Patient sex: M
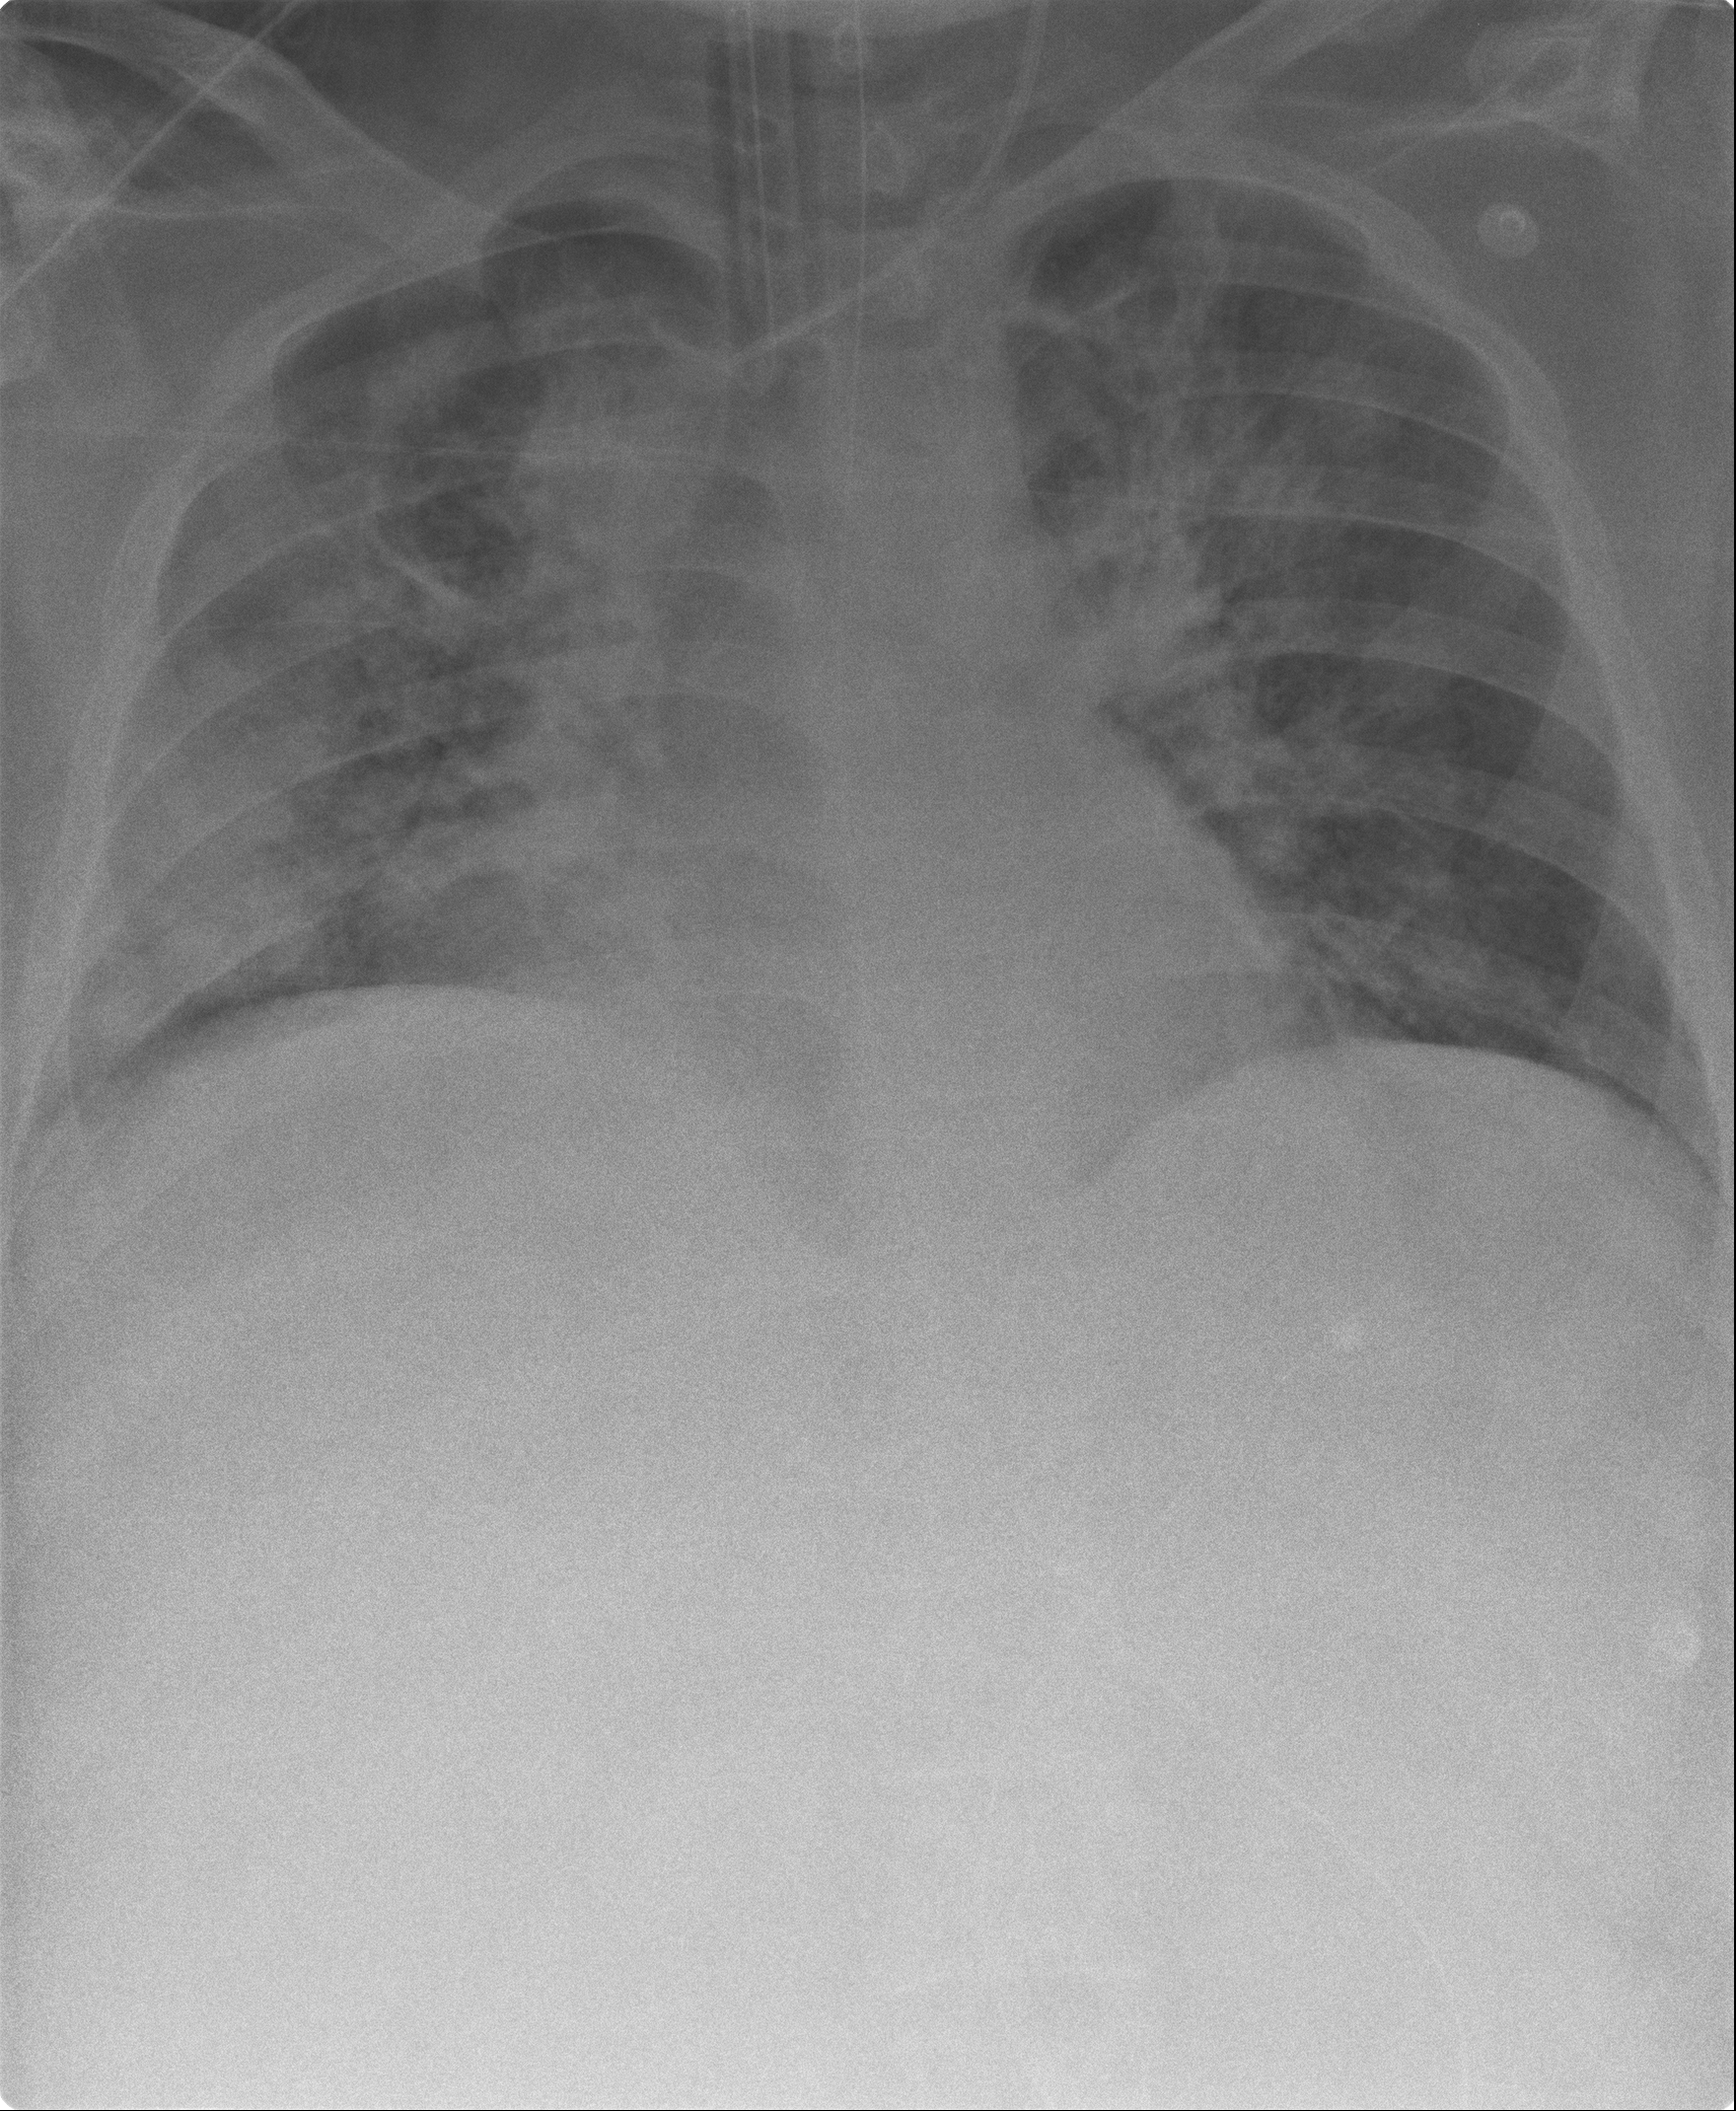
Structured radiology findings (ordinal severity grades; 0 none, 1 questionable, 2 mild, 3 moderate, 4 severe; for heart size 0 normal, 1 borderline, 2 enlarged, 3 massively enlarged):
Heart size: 0
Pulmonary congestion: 2
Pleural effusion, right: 0
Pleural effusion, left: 0
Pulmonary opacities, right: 3
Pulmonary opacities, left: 3
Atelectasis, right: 2
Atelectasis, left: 2